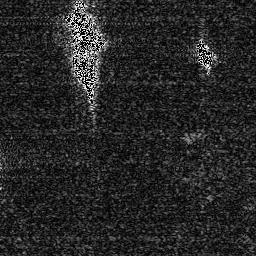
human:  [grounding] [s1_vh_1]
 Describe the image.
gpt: In the satellite image, there is  <ref>1 medium ship </ref> <box>[[24, 3, 39, 19, 0]]</box> located at top,  <ref>1 small ship </ref> <box>[[76, 15, 83, 26, 0]]</box> located at top right.